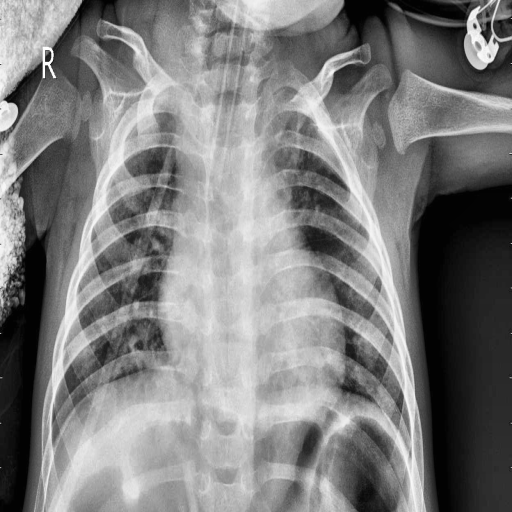
Finding: PNEUMONIA